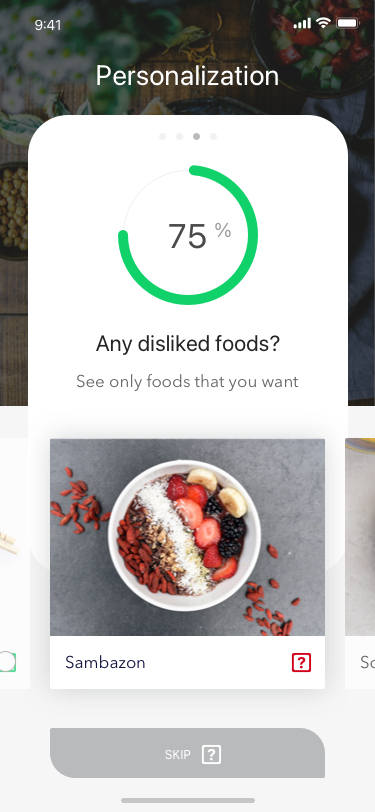
Text in this UI design:
Sambazon

Soup
Personalization
Any disliked foods?
See only foods that you want
75
%
Skip
